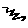
Label: zigzag